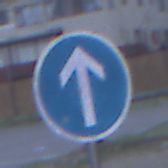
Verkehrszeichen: VorgeschriebeneFahrtrichtungGeradeaus
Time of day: SunriseSunset
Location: Outdoor (Urban)
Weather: Overcast
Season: NotSpecified
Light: Natural